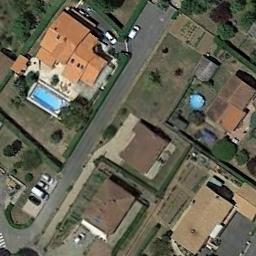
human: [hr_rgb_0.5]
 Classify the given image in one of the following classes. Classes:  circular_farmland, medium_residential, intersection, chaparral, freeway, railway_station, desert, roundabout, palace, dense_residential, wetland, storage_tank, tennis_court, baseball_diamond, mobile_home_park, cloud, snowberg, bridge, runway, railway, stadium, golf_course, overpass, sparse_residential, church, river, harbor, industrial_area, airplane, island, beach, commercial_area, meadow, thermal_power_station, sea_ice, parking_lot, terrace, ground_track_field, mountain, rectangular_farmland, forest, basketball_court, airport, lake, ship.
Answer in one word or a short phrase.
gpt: medium_residential